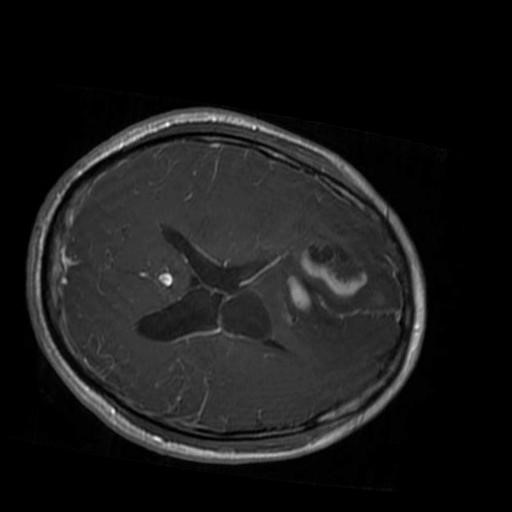
Label: brain_glioma